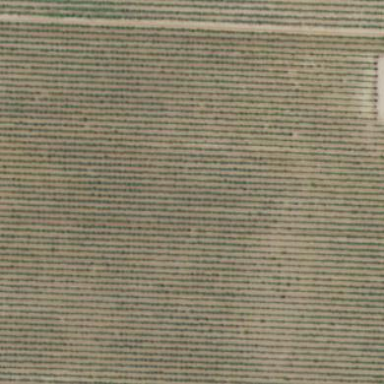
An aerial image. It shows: Vineyard with grape crops.